Question: There isn't exactly any code here, since I just want to centre '\begin{figure}' and '\end{figure}''s captions to the entre of the image included rather than to the centre of the page, if i centre the image to the left, the caption still appears to the centre of the page (without using minipage as that is the only way i know to do it right now).
Here's an example:
'''
\documentclass{article}
\usepackage[utf8]{inputenc}
\usepackage{graphicx}
\begin{document}
\begin{figure}[h]
\includegraphics[width=0.5\textwidth]{image.png}
\caption{Caption}
\end{figure}
\end{document}
'''
What I get from compiling it:

I want this be centered to the image itself, and not the page,
<URL>
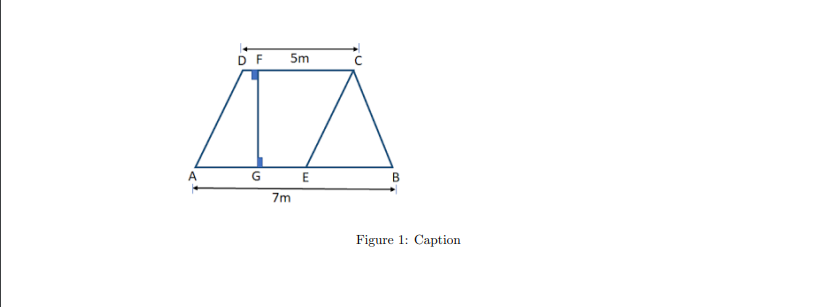
Answer: One possible approach using the 'varwidth' package:
'''
\documentclass{article}
\usepackage[utf8]{inputenc}
\usepackage{graphicx}
\usepackage{varwidth}
\begin{document}
\begin{figure}[h]
\begin{varwidth}{\linewidth}
\includegraphics[width=0.5\textwidth]{example-image-duck}
\caption{Caption}
\end{varwidth}
\end{figure}
\end{document}
'''
<URL>